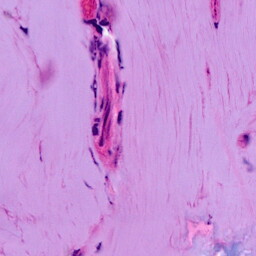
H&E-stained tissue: Breast